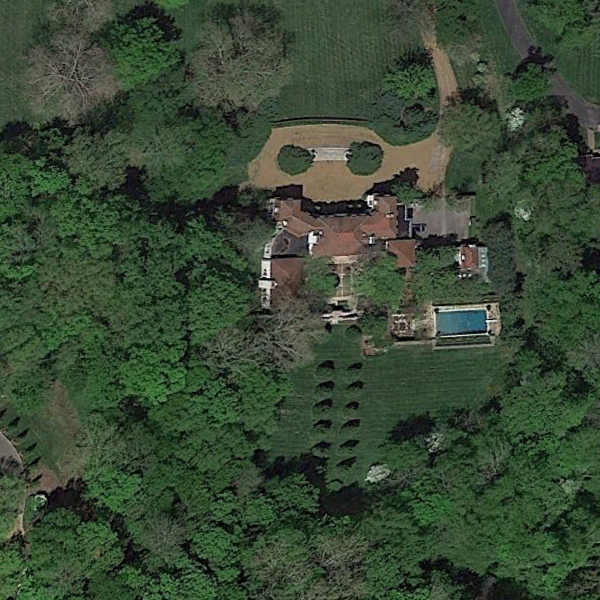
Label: SparseResidential